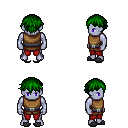
a pixel art fantasy rpg character, male body template, dark elf, purple skin, leather chest armor, red pants, green short bangs hairstyle, gray slippers, four views (front, back, left, right), 2x2 character sprite sheet, small pixel art, hard edges, no anti-aliasing